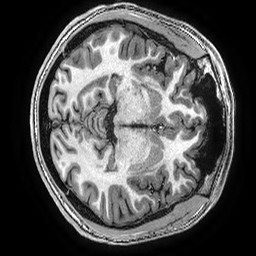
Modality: T1w
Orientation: axial
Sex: male
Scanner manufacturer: ge
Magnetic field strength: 3 T
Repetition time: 0.0077 s
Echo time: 0.003436 s